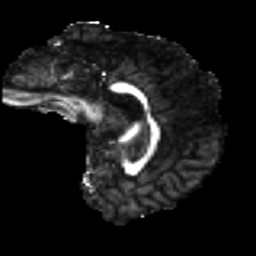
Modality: FA
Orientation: sagittal
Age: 22
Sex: male
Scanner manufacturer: ge
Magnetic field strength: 3 T
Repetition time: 7.8 s
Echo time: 0.0611 s